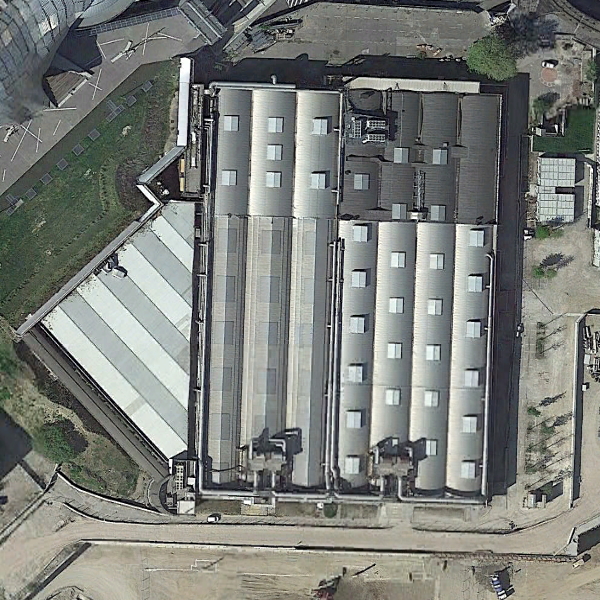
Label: Center